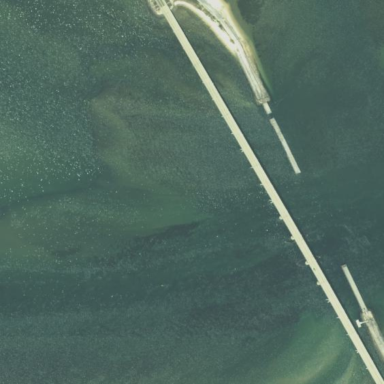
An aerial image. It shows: Man-made bridge.